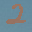
Label: 2